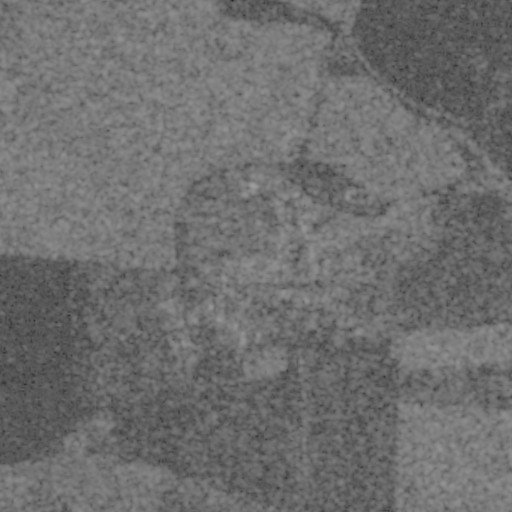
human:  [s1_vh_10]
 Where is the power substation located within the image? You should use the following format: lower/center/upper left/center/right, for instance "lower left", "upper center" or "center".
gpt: The power substation is located in the lower center of the image.
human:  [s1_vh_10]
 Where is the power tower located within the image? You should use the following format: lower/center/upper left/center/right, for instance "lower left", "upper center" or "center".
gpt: The power tower is located in the lower right of the image.
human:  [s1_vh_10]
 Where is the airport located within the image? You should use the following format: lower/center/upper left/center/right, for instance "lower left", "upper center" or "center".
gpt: There is no airport in the image.

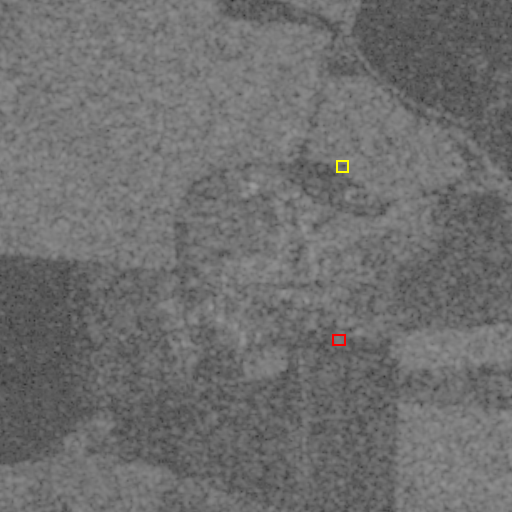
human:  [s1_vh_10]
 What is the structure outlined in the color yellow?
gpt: The structure outlined in yellow is a gas station.
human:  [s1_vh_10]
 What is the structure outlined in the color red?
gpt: The structure outlined in red is a park.
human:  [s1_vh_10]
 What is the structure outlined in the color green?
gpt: There is no green outline.